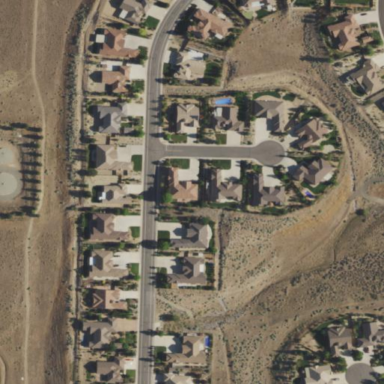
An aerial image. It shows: Single-family residential area.